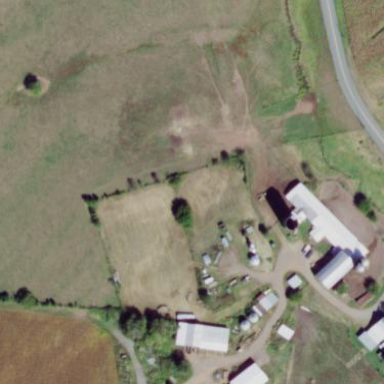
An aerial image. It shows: Farmyard area.